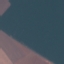
Label: AnnualCrop